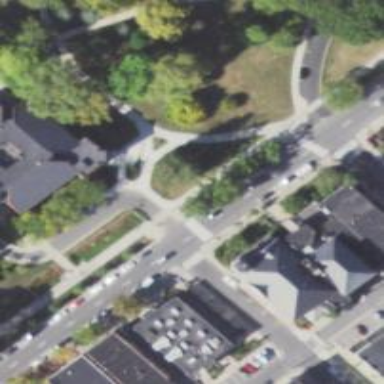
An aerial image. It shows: Footway with asphalt surface and zebra crossing.